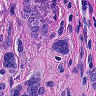
Metastatic tissue present: yes